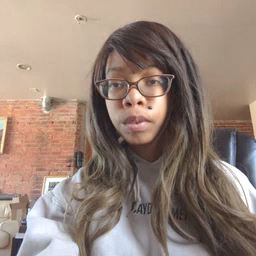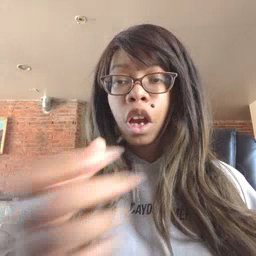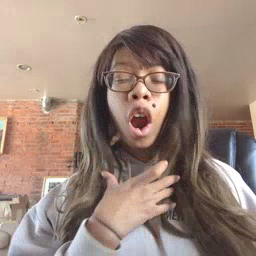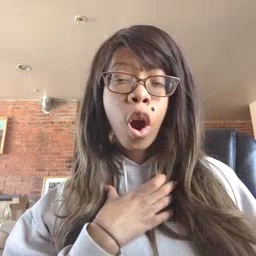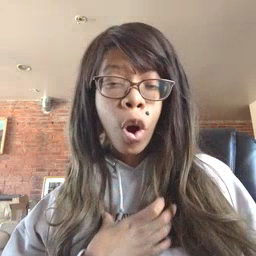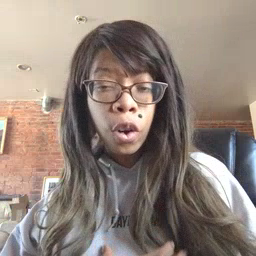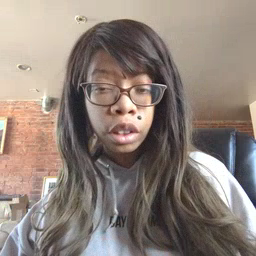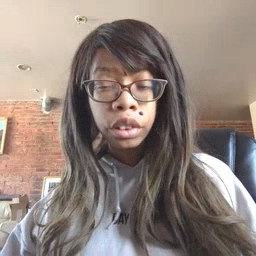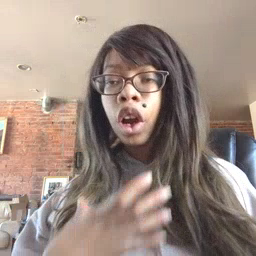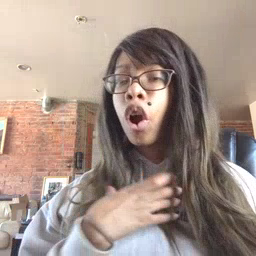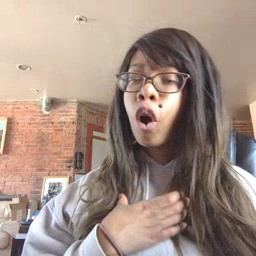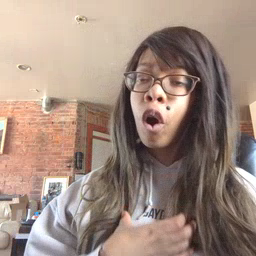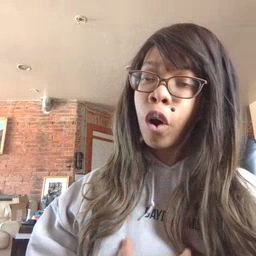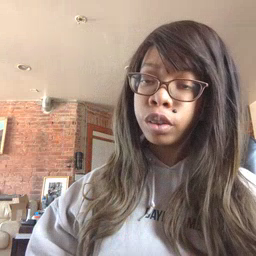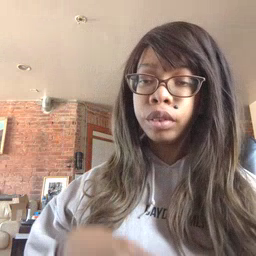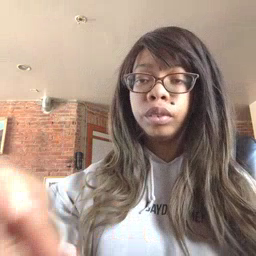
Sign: hungry